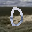
Label: 0